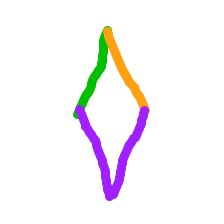
Shape: rhombus